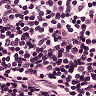
Metastatic tissue present: no